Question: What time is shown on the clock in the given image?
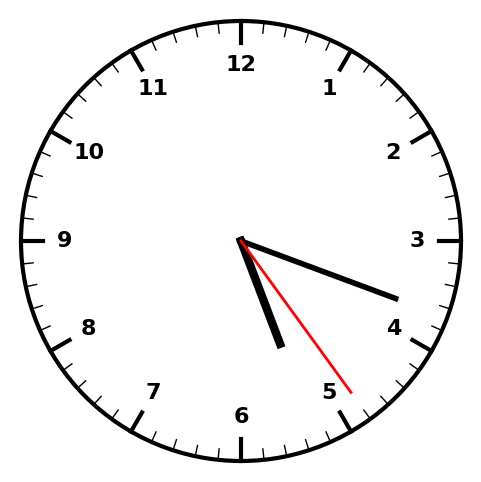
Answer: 05:18:24